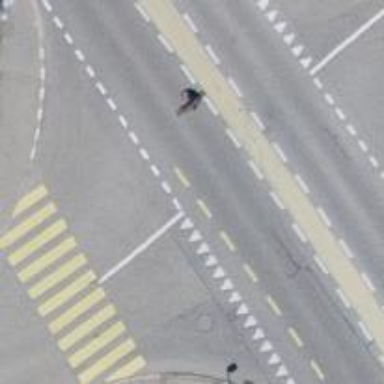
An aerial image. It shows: Secondary road with asphalt surface. It has designated cycle lane on the left side.